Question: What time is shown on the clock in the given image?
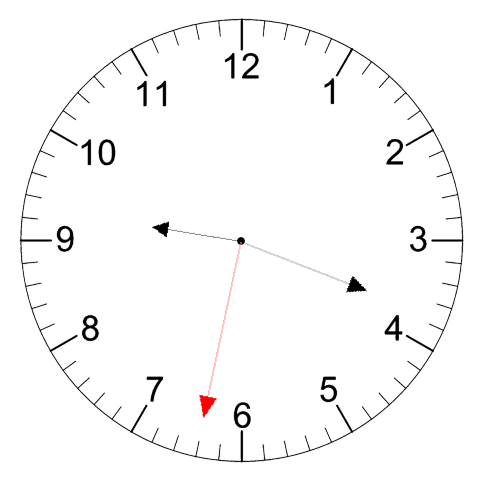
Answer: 09:18:32